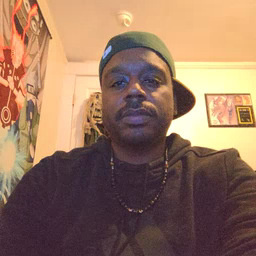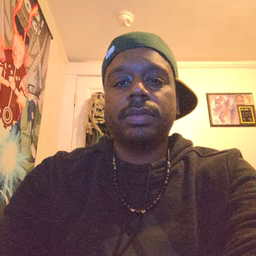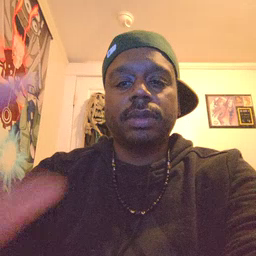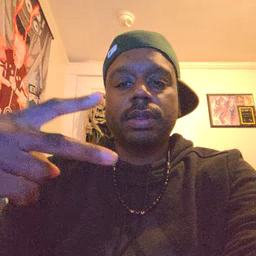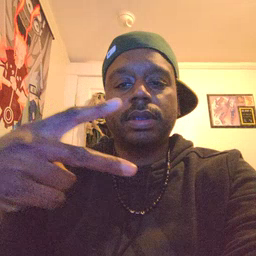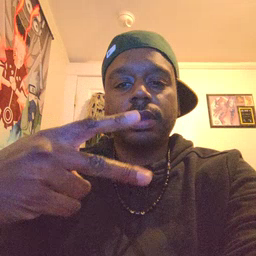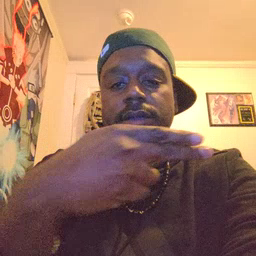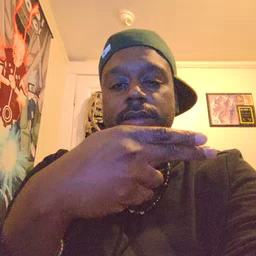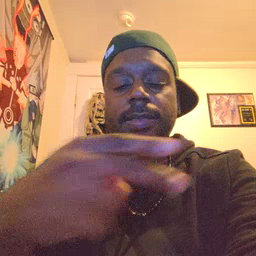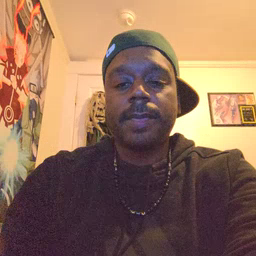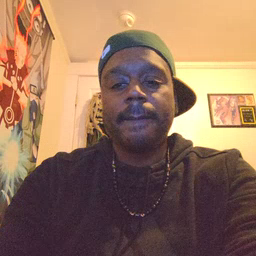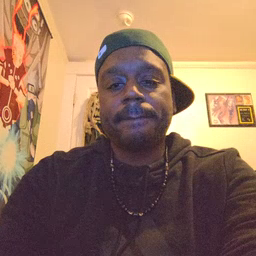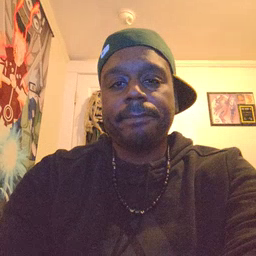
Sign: cut